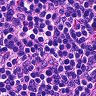
Metastatic tissue present: no